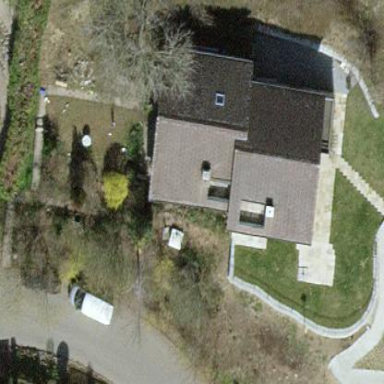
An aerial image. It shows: Semi-detached house.